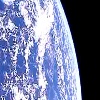
Label: cloud